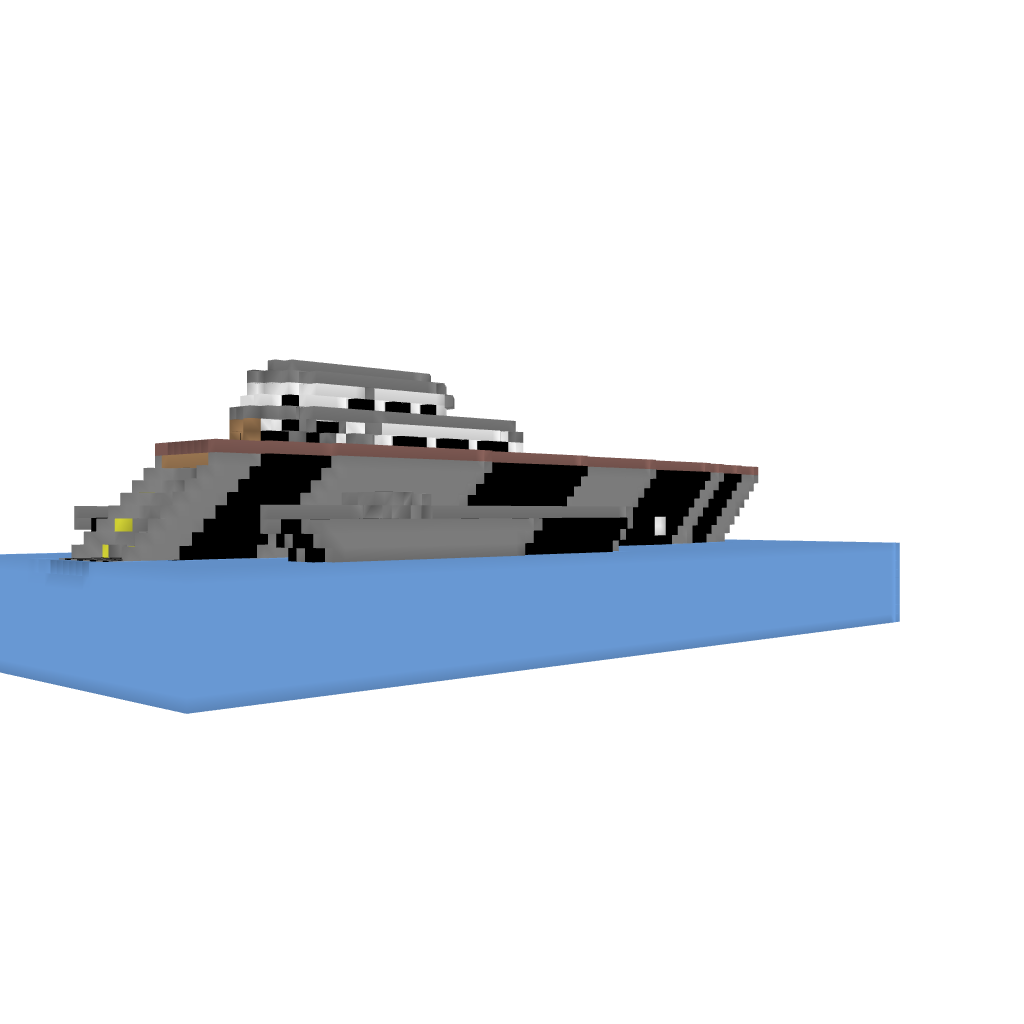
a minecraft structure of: Yacht good quality